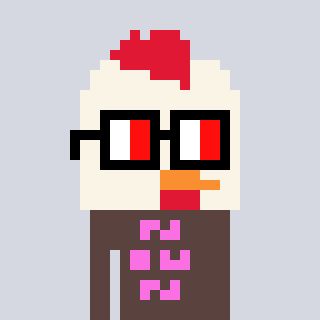
a pixel art character with square glasses with black frames and red eyes, a chicken-shaped head and a darkbrown-colored body on a cool background